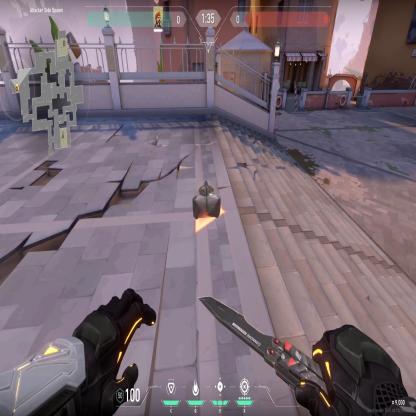
Label: dropped spike